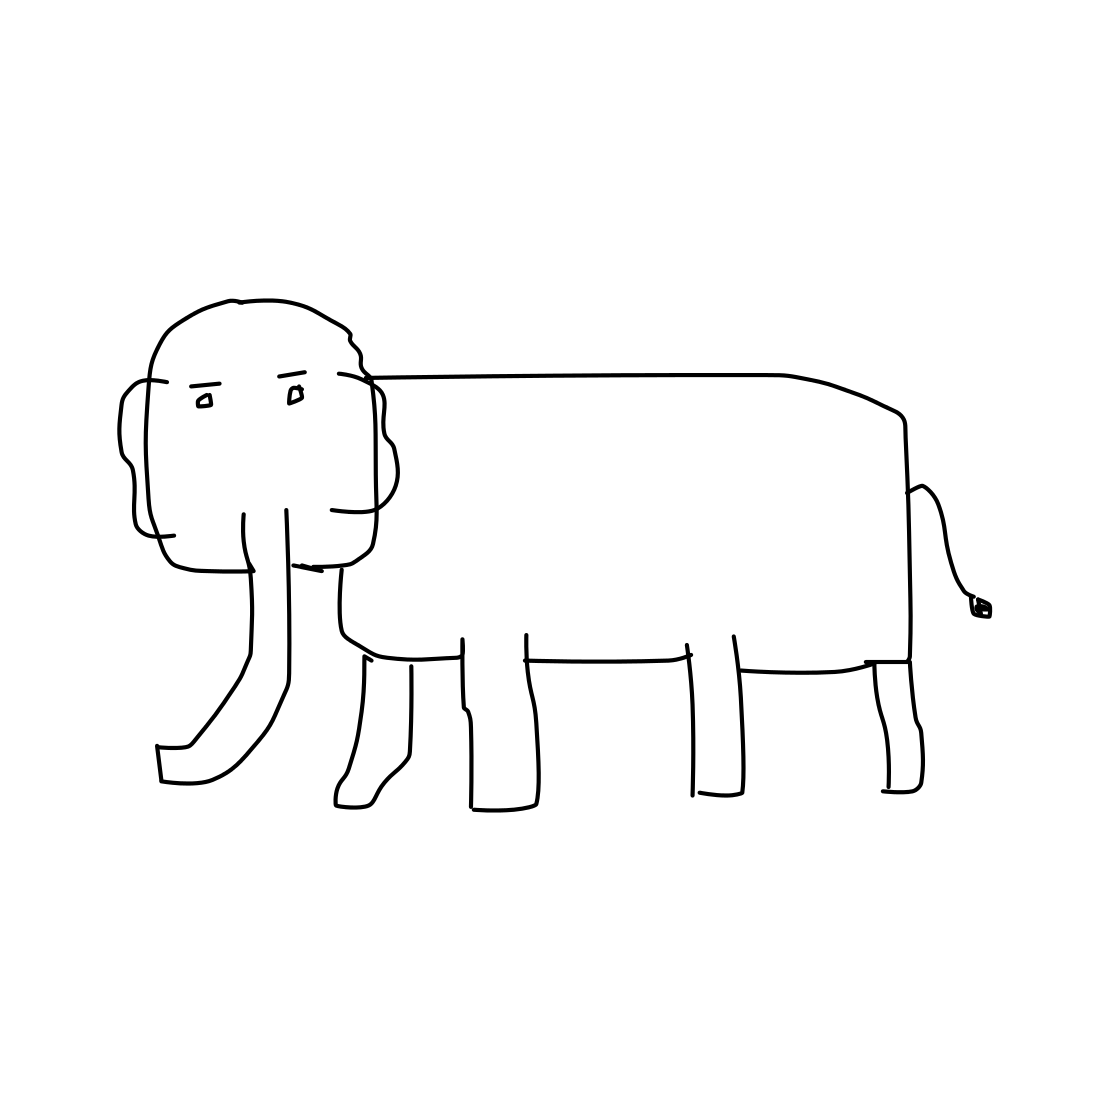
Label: elephant